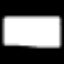
Label: fork